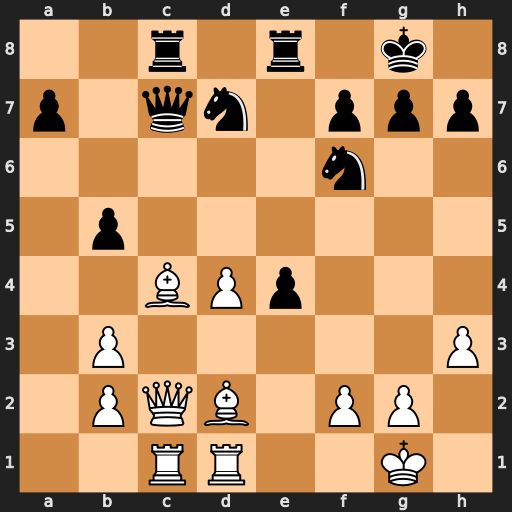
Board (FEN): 2r1r1k1/p1qn1ppp/5n2/1p6/2BPp3/1P5P/1PQB1PP1/2RR2K1
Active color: w
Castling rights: -
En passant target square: -
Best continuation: Bxf7+ Kxf7 Qxc7 Rxc7 Rxc7